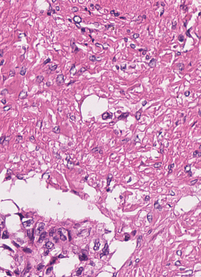
Tumor epithelial tissue: yes
Tumor-associated stroma tissue: yes
Normal tissue: no